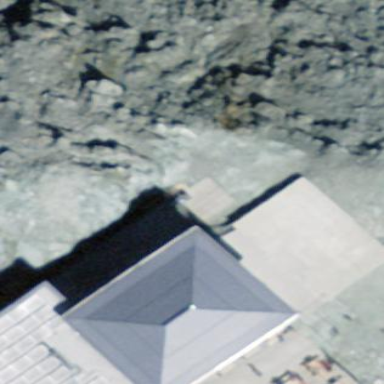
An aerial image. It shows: Hut.